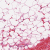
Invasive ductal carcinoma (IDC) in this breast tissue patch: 0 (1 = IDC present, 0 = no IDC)